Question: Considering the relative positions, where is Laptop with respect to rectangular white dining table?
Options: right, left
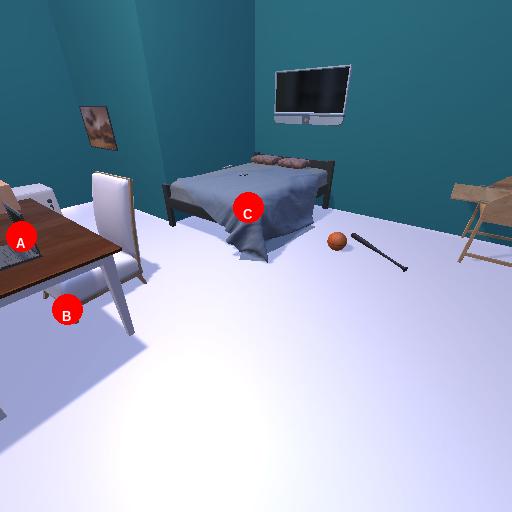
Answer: right